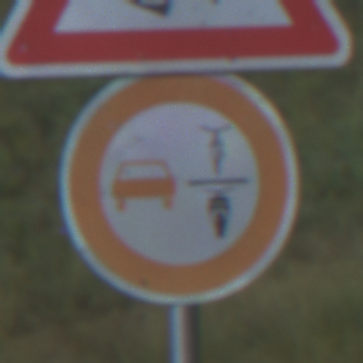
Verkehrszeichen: VerbotUeberholenEinspurigeFahrzeuge
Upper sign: AmphibienwanderungLinks
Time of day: Night
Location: Outdoor (Nature)
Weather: PartlyCloudy
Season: NotSpecified
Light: Natural